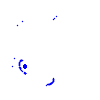
Particle: pion